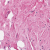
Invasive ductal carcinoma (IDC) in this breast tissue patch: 0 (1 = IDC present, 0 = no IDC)